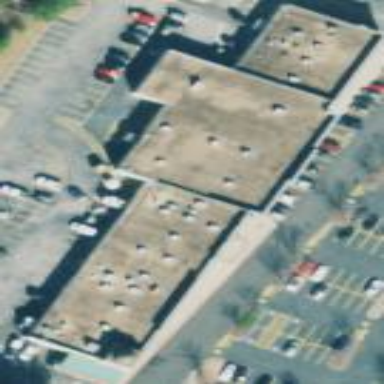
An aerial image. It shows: Commercial building.